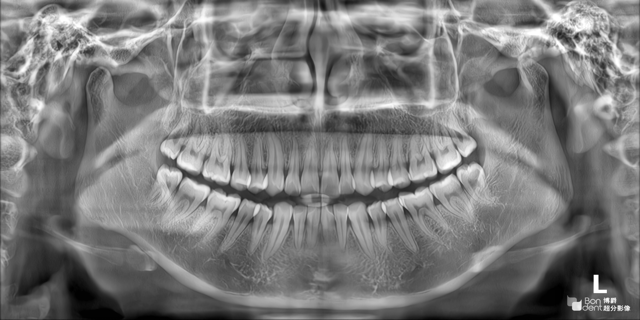
adult